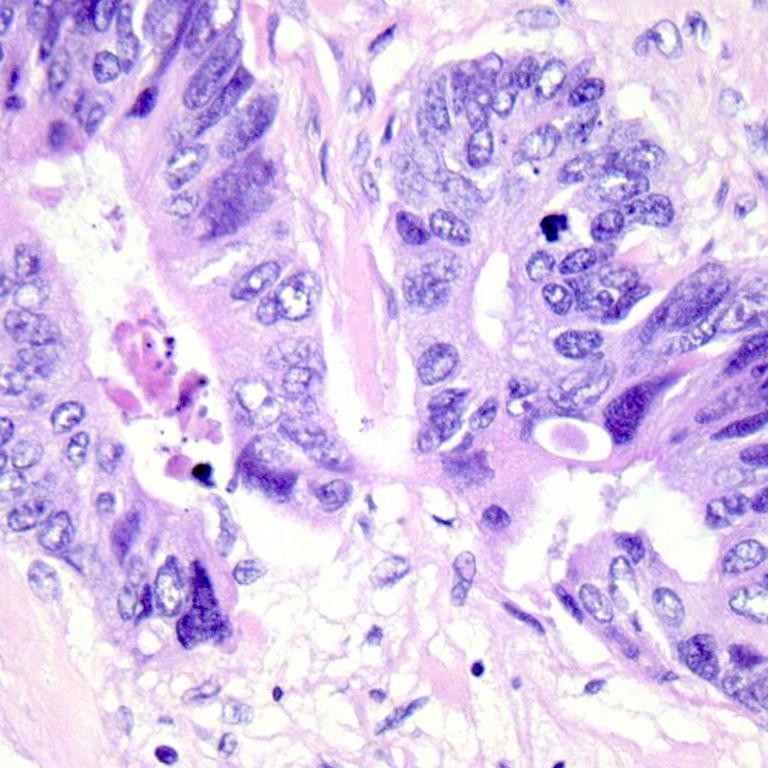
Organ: colon
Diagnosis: adenocarcinomas